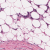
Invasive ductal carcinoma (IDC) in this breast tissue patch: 1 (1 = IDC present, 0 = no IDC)